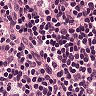
Metastatic tissue present: no